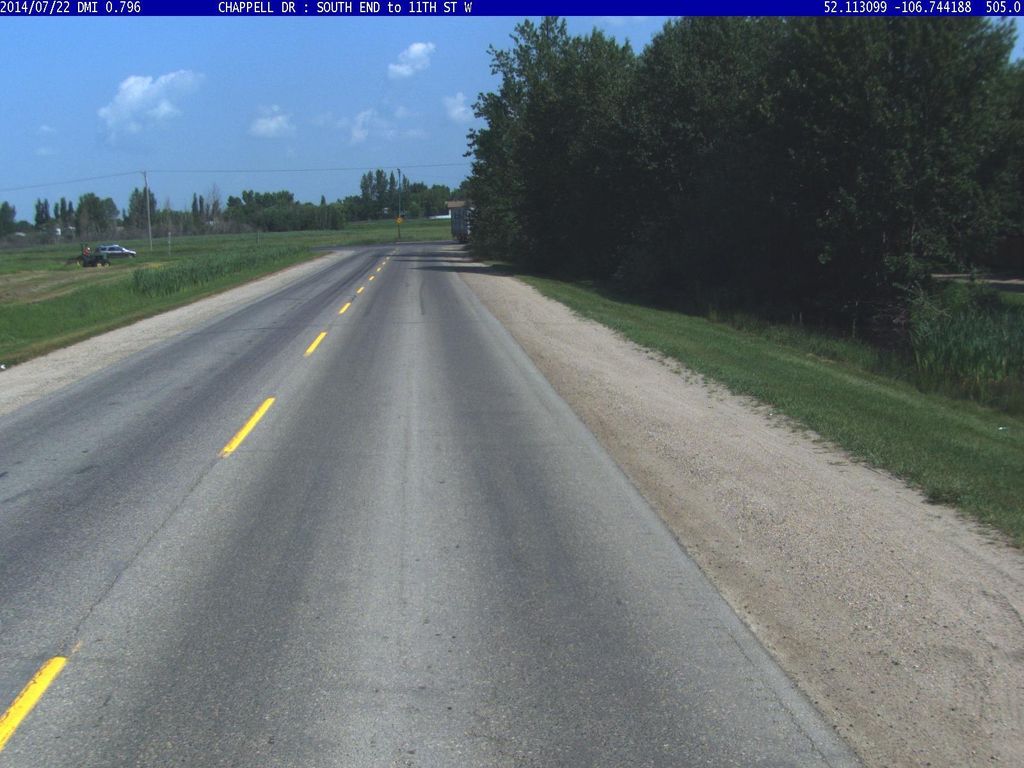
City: saskatoon